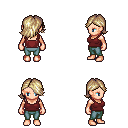
a pixel art fantasy rpg character, female body template, human, light skin, maroon pirate shirt, teal pants, white blonde swoop hairstyle, four views (front, back, left, right), 2x2 character sprite sheet, small pixel art, hard edges, no anti-aliasing